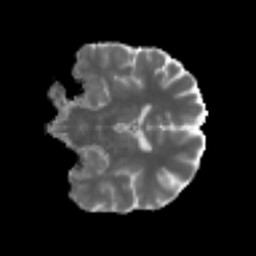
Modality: MD
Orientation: coronal
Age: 35
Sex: male
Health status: healthy
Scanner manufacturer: siemens
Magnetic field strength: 3 T
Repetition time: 3.6 s
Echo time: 0.092 s